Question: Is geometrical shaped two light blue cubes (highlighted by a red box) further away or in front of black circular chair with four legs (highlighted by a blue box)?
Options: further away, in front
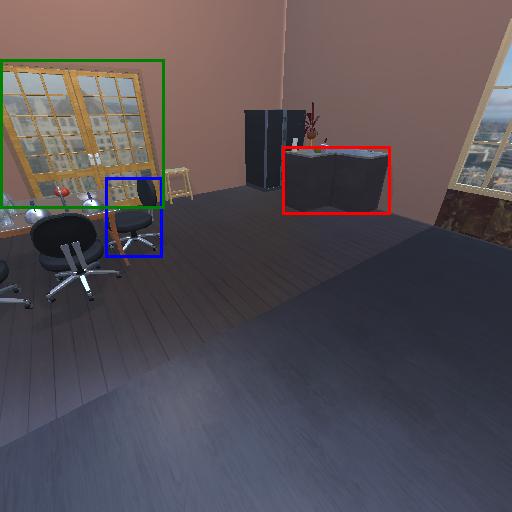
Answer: further away